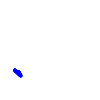
Particle: electron